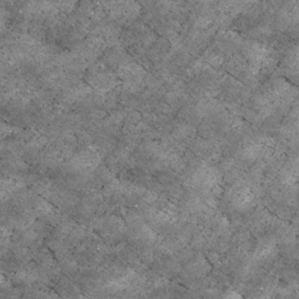
Label: non_frost